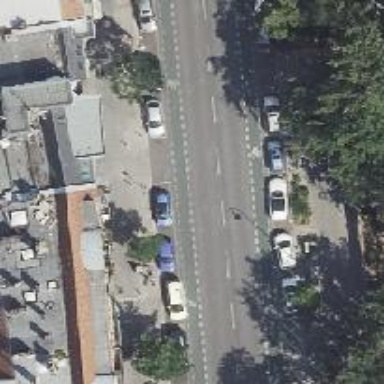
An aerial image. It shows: Parking lane designated for parking.